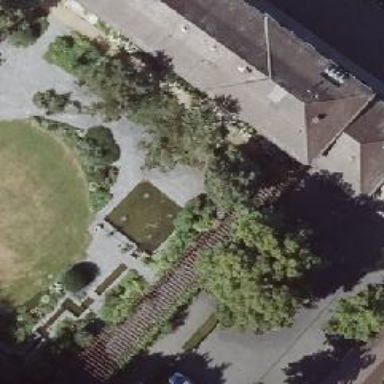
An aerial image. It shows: Beautiful fountain.